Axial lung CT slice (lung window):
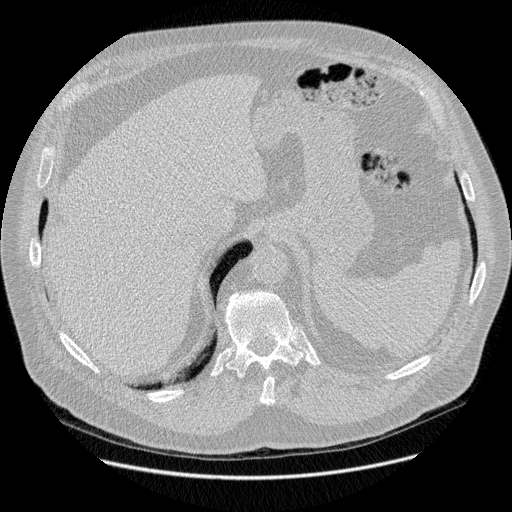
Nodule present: no